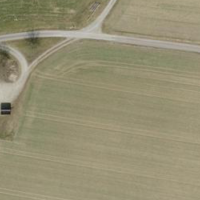
EUNIS habitat code: 52
Species observed at this site:
Tanacetum vulgare